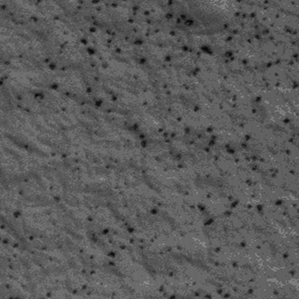
Label: frost